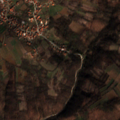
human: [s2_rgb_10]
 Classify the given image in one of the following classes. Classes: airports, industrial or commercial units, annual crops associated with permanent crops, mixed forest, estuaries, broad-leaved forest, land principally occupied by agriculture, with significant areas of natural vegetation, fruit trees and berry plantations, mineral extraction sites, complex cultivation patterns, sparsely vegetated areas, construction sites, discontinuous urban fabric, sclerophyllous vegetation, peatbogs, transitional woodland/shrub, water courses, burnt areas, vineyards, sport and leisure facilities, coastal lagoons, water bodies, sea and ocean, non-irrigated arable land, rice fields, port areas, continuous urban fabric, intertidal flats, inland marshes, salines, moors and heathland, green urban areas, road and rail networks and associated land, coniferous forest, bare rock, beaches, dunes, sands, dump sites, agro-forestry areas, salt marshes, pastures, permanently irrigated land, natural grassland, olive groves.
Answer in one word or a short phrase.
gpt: discontinuous urban fabric, complex cultivation patterns, broad-leaved forest